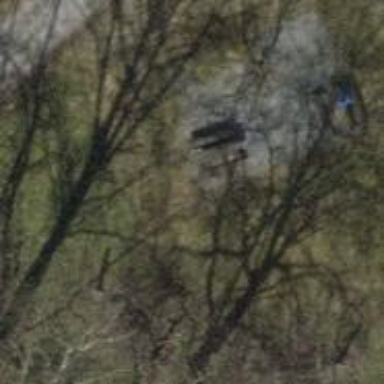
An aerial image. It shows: Picnic table located in leisure land area.